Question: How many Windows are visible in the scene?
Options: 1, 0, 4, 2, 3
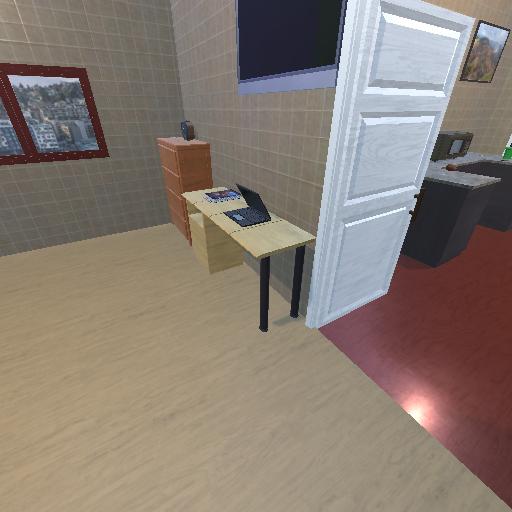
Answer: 1